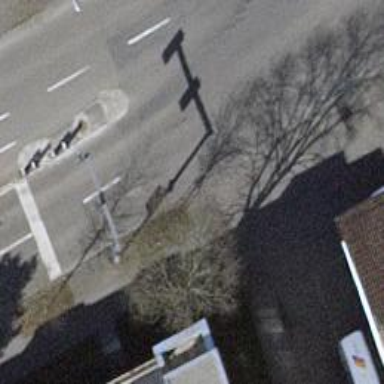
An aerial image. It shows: Unmarked crossing with traffic calming table.